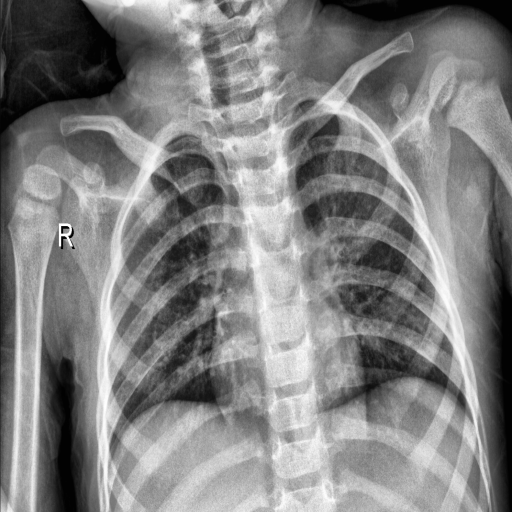
Finding: NORMAL